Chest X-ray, AP view. Patient: 56 years old, sex M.
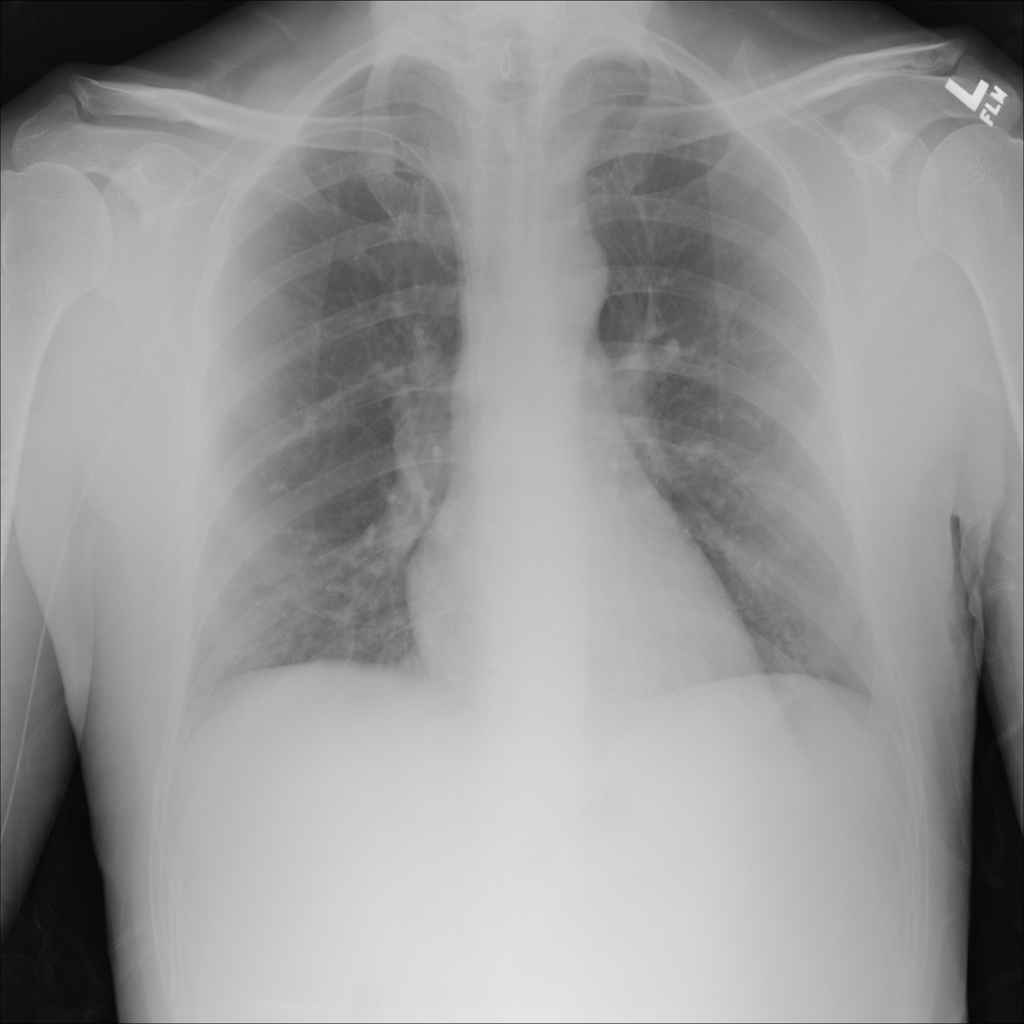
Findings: No Finding